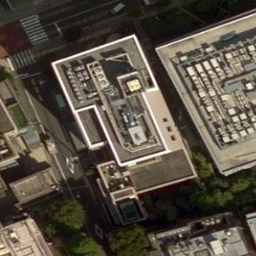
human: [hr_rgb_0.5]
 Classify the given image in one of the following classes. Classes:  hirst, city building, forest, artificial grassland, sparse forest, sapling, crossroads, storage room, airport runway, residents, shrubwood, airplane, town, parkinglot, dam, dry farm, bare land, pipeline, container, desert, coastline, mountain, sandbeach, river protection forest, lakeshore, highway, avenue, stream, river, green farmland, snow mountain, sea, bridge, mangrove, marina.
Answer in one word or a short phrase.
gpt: city building